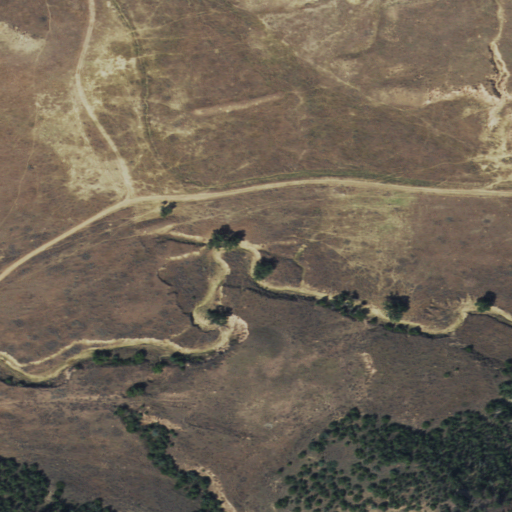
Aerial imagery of valley in Wyoming named Black Draw containing shrub, grassland, and evergreen forest